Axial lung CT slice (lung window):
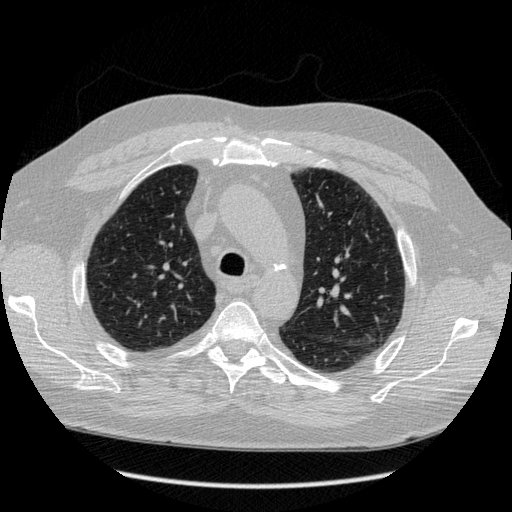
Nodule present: no